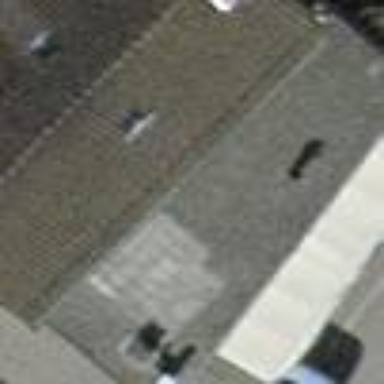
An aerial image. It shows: Commercial building with flat roof.